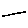
Label: line